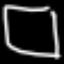
Label: square